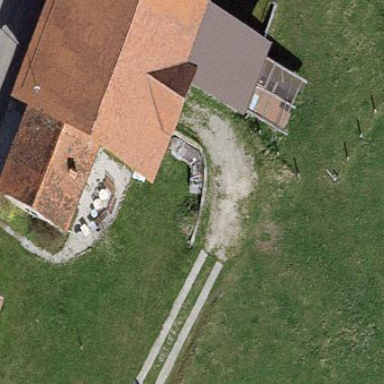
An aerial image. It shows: Farmyard area.